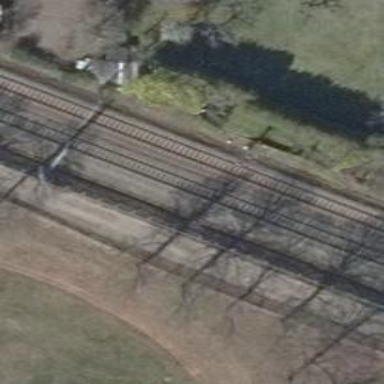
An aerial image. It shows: Railway signal.